Question: I'm trying to create a multiplayer game using websockets, node and JavaScript. What is the best approach for updating the client and keeping track of the clients co-ordinates on the server. My current method works, but it's very inefficient. (I can hear my laptop fan spinning up quite a bit lol!).
### So what's happening:
The server is waiting for the client to send a message 'startmove', which also holds the direction. Once the server recieves this message it will start moving the player and broadcasting it's position. If the server recieved the message 'stopmoving', which also holds a direction... it stops moving in that direction.
## My Question:
Are there any tweaks that I can use to increase the performance?
## Server code snippet
'''
var player = { x: 100,
y: 200,
left: false,
right: false,
down: false,
up: false
}
var count = 0;
io.sockets.on('connection', function(client){
++count;
io.sockets.emit('player_count', count);
io.sockets.emit('connect', { "x" : player.x, "y" : player.y });
client.on('disconnect', function () {
--count;
io.sockets.emit('player_count', count);
});
client.on('startmove', function(d){
var direction = d.d;
if (direction == 0) //Left
{
player.left = true;
}
else if (direction == 1) //Up
{
player.up = true;
}
else if (direction == 2) //Right
{
player.right = true;
}
else if (direction == 3) //Down
{
player.down = true;
}
});
client.on('stopmove', function(d){
var direction = d.d;
if (direction == 0) //Left
{
player.left = false;
}
else if (direction == 1) //Up
{
player.up = false;
}
else if (direction == 2) //Right
{
player.right = false;
}
else if (direction == 3) //Down
{
player.down = false;
}
});
setInterval(loop, 15); // 33 milliseconds = ~ 30 frames per sec
function loop() {
if(player.left)
{
player.x--;
io.sockets.emit('position', {"x" : player.x, "y" : player.y });
}
else if (player.right)
{
player.x++;
io.sockets.emit('position', {"x" : player.x, "y" : player.y });
}
if(player.up)
{
player.y--;
io.sockets.emit('position', {"x" : player.x, "y" : player.y });
}
else if (player.down)
{
player.y++;
io.sockets.emit('position', {"x" : player.x, "y" : player.y });
}
}
});
'''
## Client code snippet
'''
$(document).ready(function(){
var canvas = document.getElementById('game'),
ctx = canvas.getContext('2d'),
socket = io.connect('http://localhost');
//Only start the game upon receiving the connect message
socket.on('connect', function(data){
var y = data.y;
var x = data.x;
//Constants
var GAME_WIDTH = $('canvas').width(),
GAME_HEIGHT = $('canvas').height();
var Player = function(x,y,w,h){
this.x = x;
this.y = y;
this.w = w;
this.h = h;
};
var Game = new function(){
var player = new Player(x, y, 100, 100),
left = false,
right = false,
up = false,
down = false;
/* Gather player input */
$(document).keydown(function(event)
{
if ( event.keyCode == 37) //Left
{
socket.emit('startmove', {"d" : 0});
return false;
}
else if (event.keyCode == 38) //Up
{
socket.emit('startmove', {"d" : 1});
return false;
}
else if (event.keyCode == 39) //Right
{
socket.emit('startmove', {"d" : 2});
return false;
}
else if (event.keyCode == 40) //Down
{
socket.emit('startmove', {"d" : 3});
return false;
}
});
$(document).keyup(function(event)
{
if ( event.keyCode == 37) //Left
{
socket.emit('stopmove', {"d" : 0});
return false;
}
else if (event.keyCode == 38) //Up
{
socket.emit('stopmove', {"d" : 1});
return false;
}
else if (event.keyCode == 39) //Right
{
socket.emit('stopmove', {"d" : 2});
return false;
}
else if (event.keyCode == 40) //Down
{
socket.emit('stopmove', {"d" : 3});
return false;
}
});
socket.on('position', function(data){
console.log("x: " + data.x + "
y: " + data.y);
player.x = data.x;
player.y = data.y;
clear();
draw();
});
/* Clear the canvas */
function clear(){
ctx.clearRect(0,0,GAME_WIDTH, GAME_HEIGHT);
}
/* Draw to the canvas */
function draw(){
ctx.fillRect(player.x, player.y, player.w, player.h);
}
}();
});
});
'''
## In the browser:

<URL>
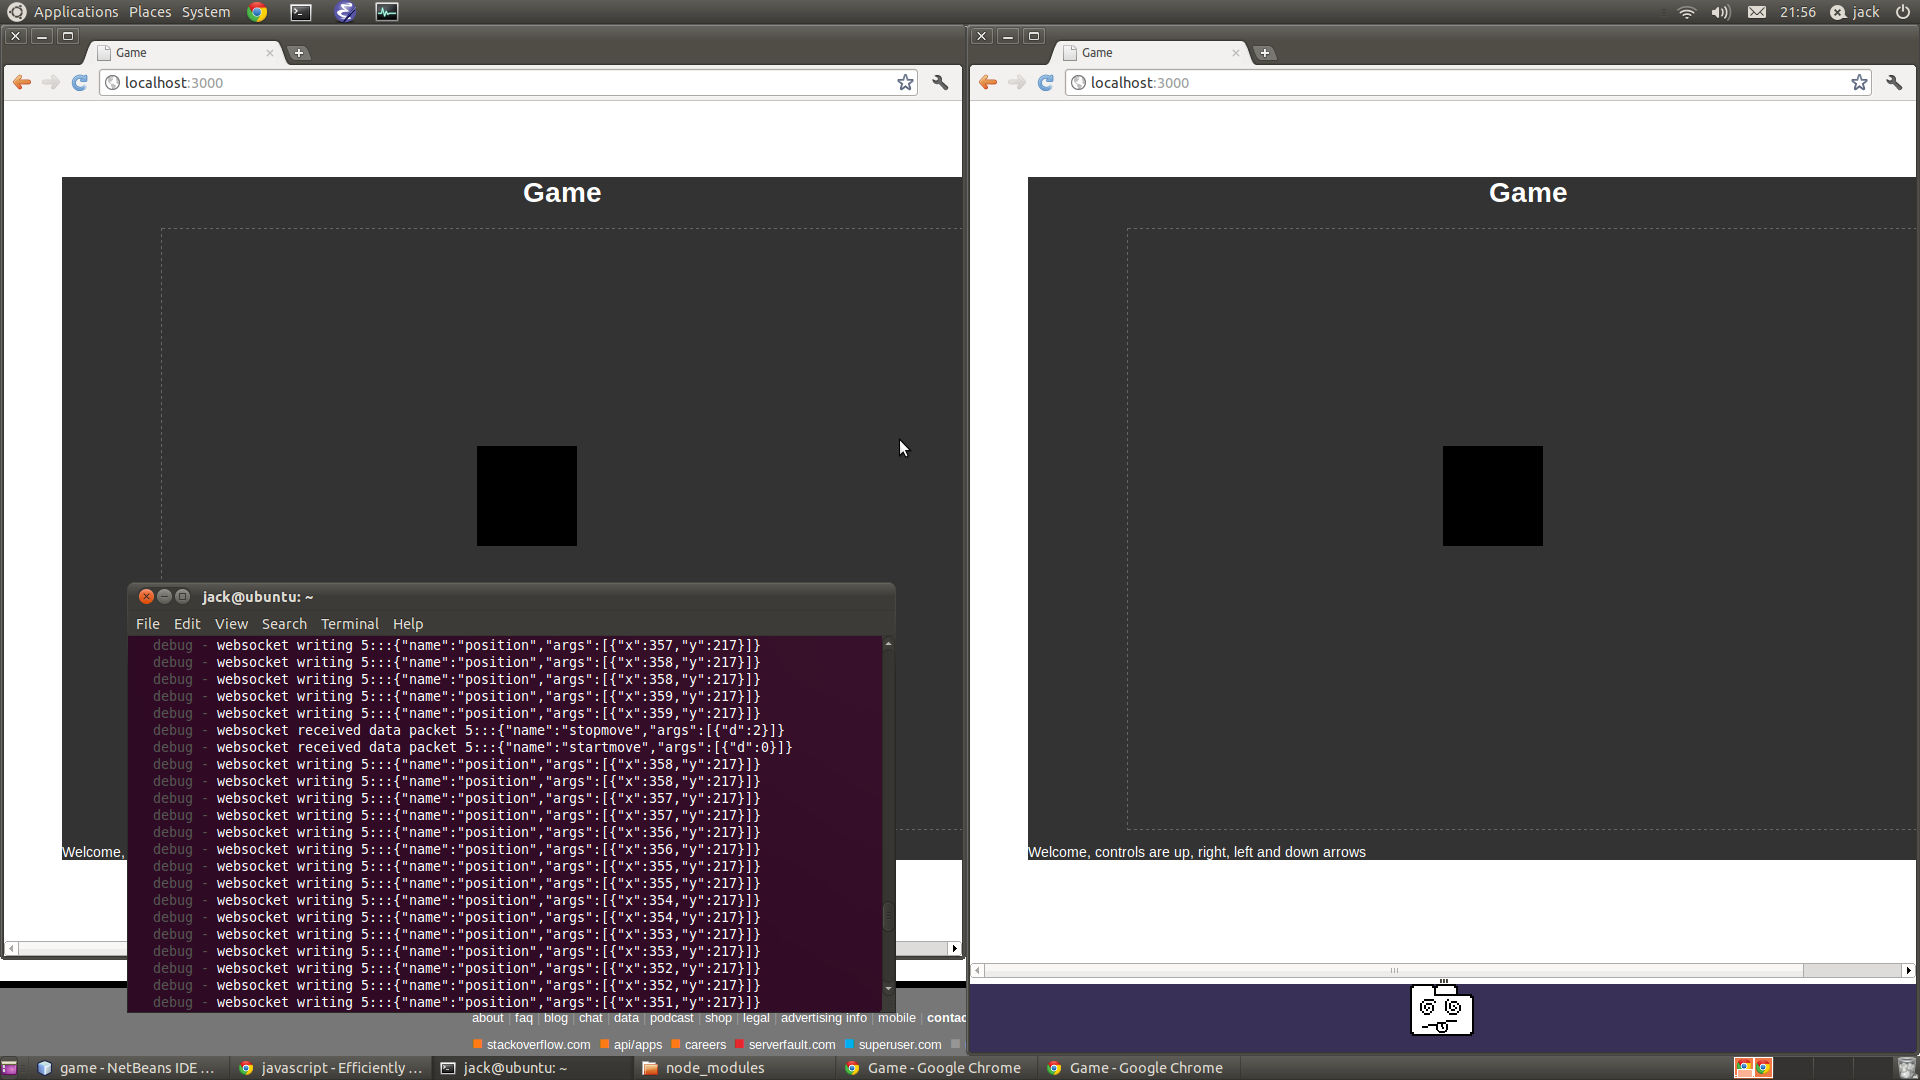
Answer: Use timestamps to keep track of how long a player has been moving on the server.
This is how I'd do the server side:
'''
var player = { x: 100,
y: 200,
direction: -1,
moving_since: 0
}
var count = 0;
io.sockets.on('connection', function(client){
++count;
io.sockets.emit('player_count', count);
io.sockets.emit('connect', { "x" : player.x, "y" : player.y });
client.on('disconnect', function () {
--count;
io.sockets.emit('player_count', count);
});
client.on('startmove', function(d){
player.direction = d.d;
player.moving_since = Date.now();
});
function adjustCoord(){
player.direction = -1;
var now = Date.now();
if( player.direction == 0){
player.x = player.x - ((now - player.moving_since) / 33);
}
else if( player.direction == 1){
player.y = player.y + ((now - player.moving_since) / 33);
}
else if( player.direction == 2){
player.x = player.x + ((now - player.moving_since) / 33);
}
else if( player.direction == 3){
player.y = player.y - ((now - player.moving_since) / 33);
}
}
client.on('stopmove', adjustCoord);
setInterval(loop, 15); // 33 milliseconds = ~ 30 frames per sec
function loop() {
if ( player.direction != -1){
var prevDir = player.direction;
adjustCoord();
player.direction = prevDir;
}
io.sockets.emit('position', {"x" : player.x, "y" : player.y });
}
});
'''